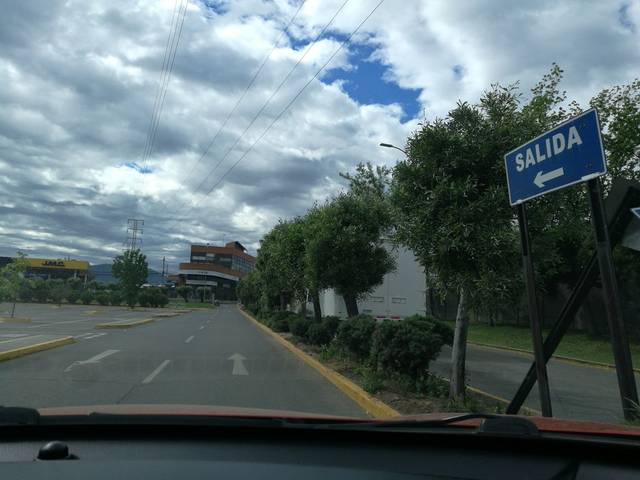
Region: Chile
Coordinates: -34.181, -70.731